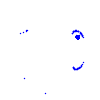
Particle: electron